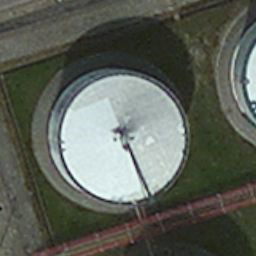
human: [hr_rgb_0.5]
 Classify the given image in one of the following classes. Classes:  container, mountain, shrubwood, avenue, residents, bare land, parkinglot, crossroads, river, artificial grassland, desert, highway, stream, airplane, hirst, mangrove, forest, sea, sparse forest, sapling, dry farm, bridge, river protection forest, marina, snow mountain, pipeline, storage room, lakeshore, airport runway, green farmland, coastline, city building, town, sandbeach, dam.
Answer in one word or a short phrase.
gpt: storage room